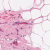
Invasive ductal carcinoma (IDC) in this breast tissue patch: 0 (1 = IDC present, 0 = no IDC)